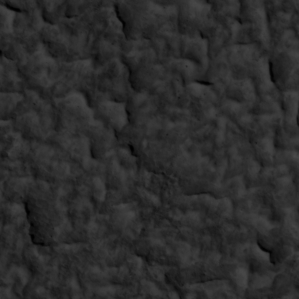
Label: non_frost